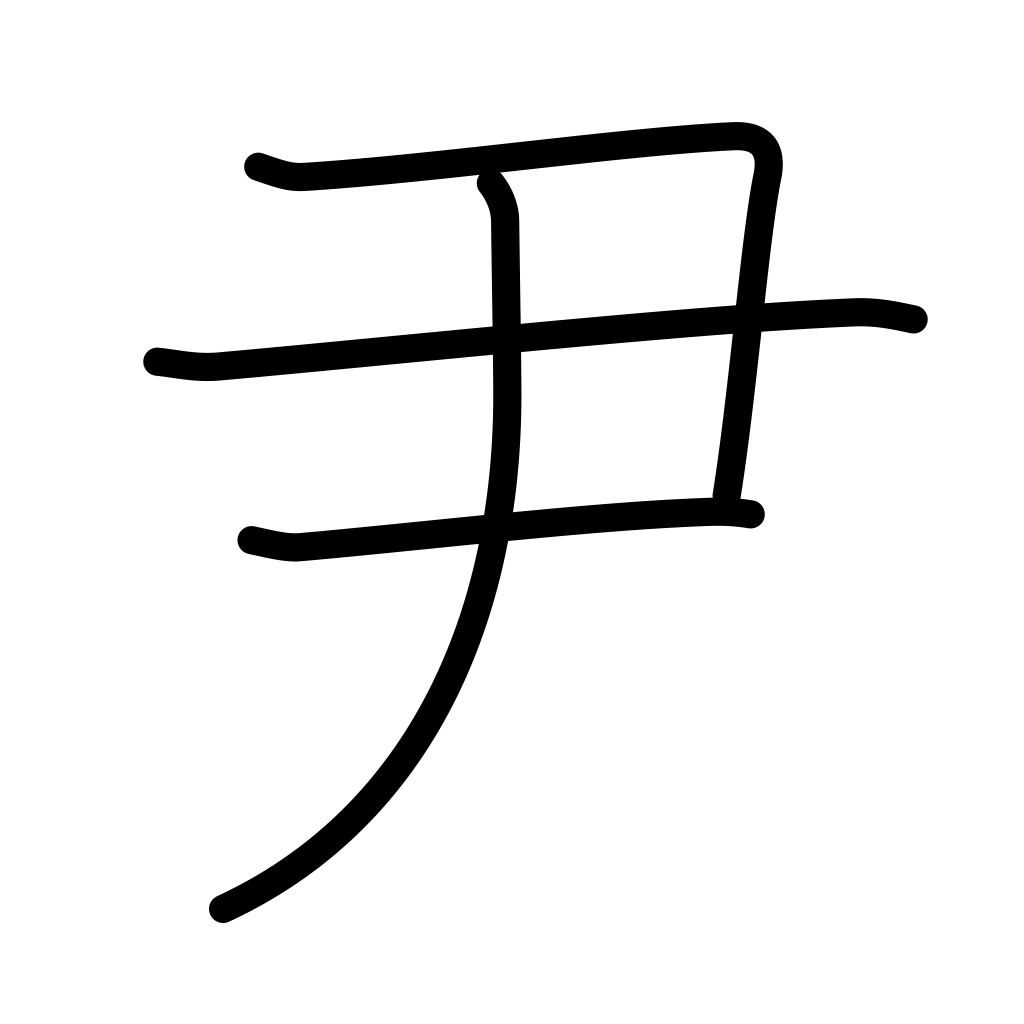
Meaning: an official rank